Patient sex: M
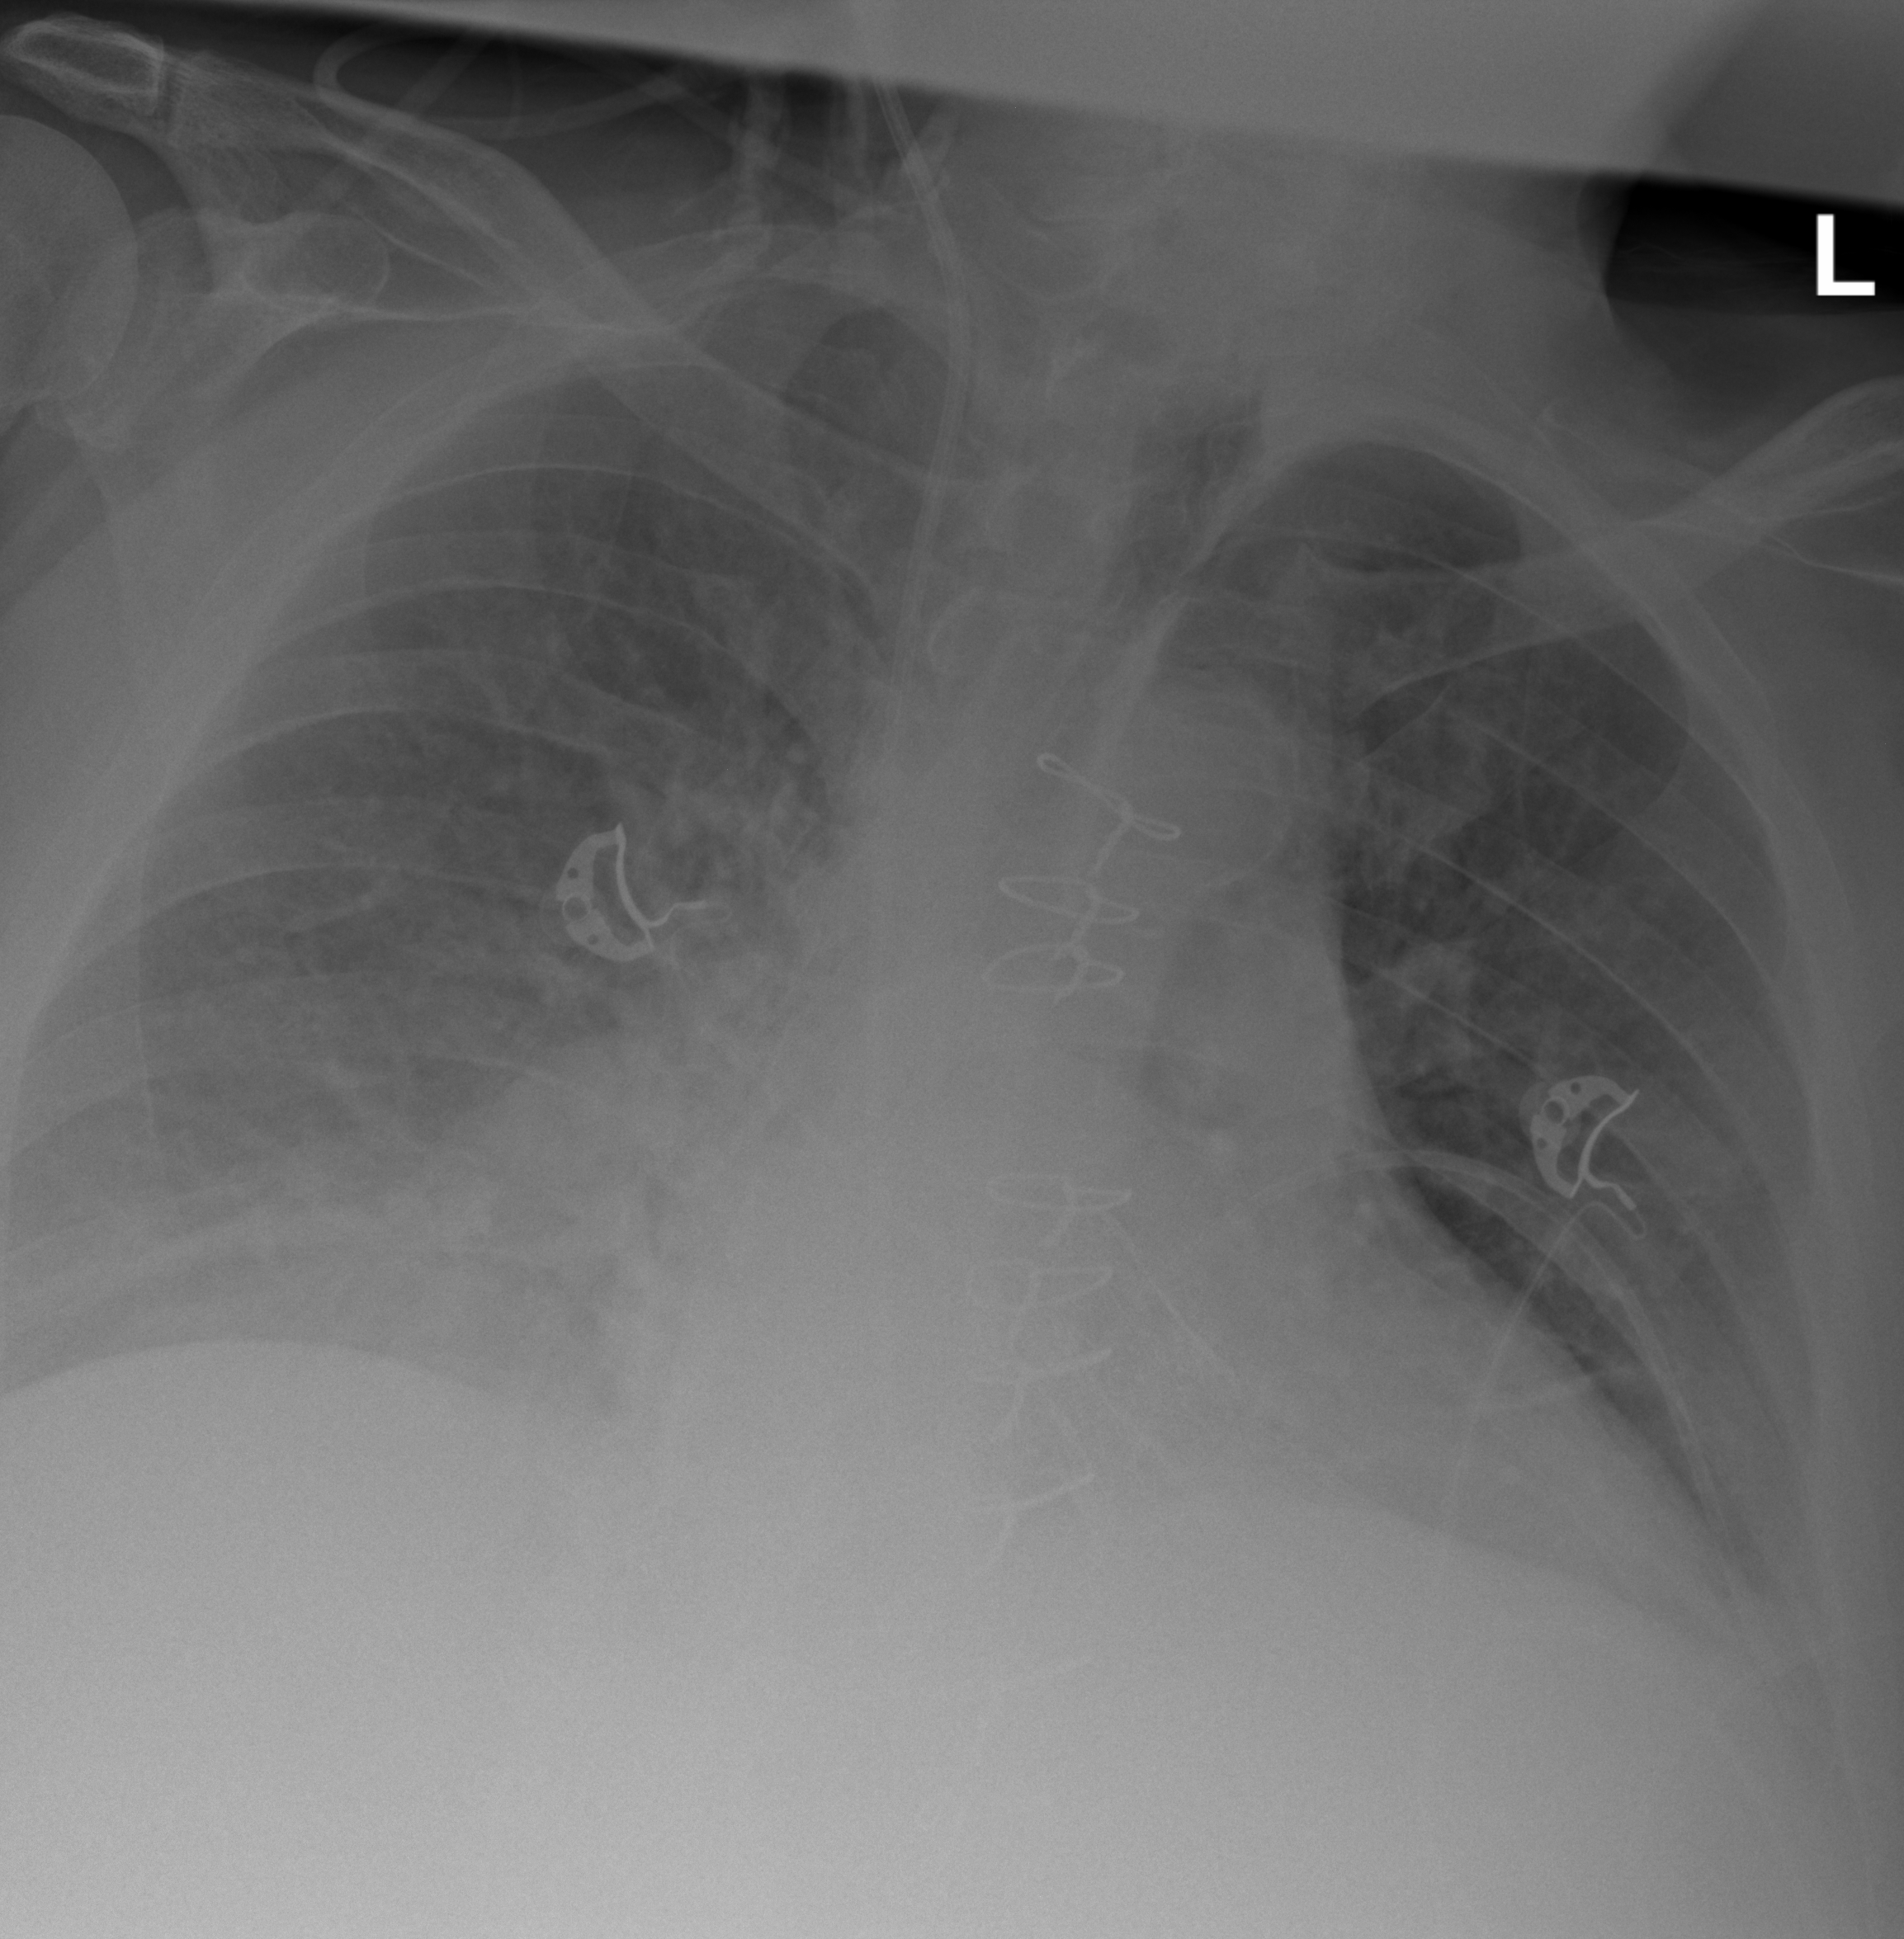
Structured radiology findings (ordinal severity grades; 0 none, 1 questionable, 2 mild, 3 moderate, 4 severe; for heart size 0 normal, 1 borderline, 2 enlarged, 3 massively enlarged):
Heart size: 1
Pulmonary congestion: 2
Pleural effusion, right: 2
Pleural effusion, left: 2
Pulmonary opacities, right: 1
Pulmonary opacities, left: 0
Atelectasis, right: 2
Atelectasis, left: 2